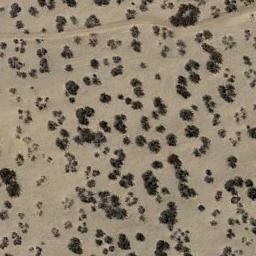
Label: chaparral